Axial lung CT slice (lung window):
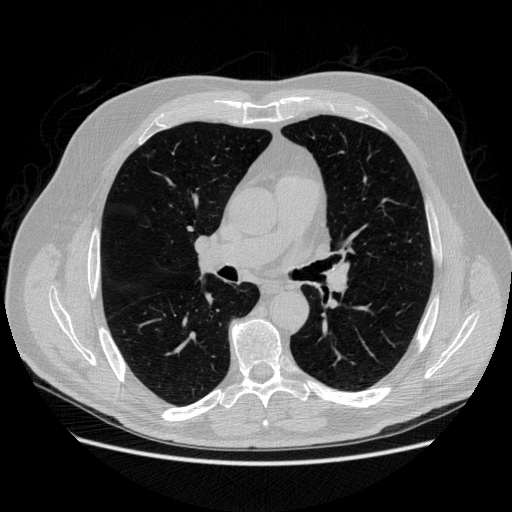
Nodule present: no